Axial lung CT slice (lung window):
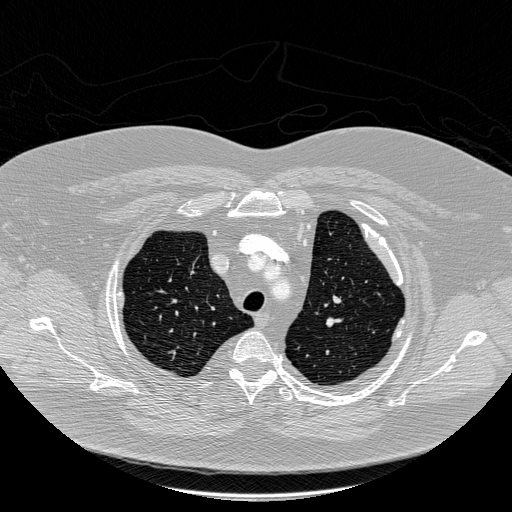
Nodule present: no